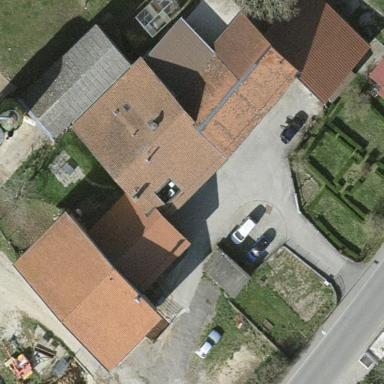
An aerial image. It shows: Simple and straightforward house.